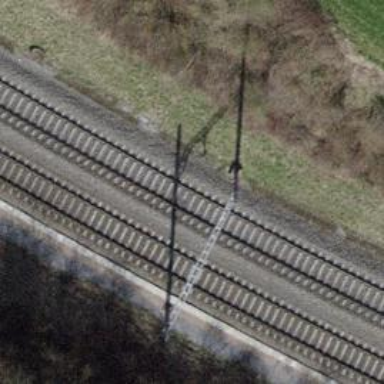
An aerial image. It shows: Single-track railway siding with electrified contact lines.